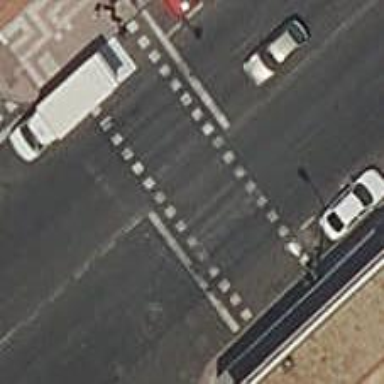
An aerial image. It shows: Crossing with traffic signals.